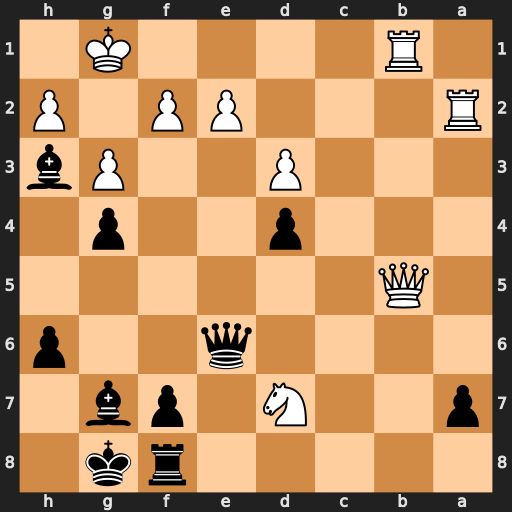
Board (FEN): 5rk1/p2N1pb1/4q2p/1Q6/3p2p1/3P2Pb/R3PP1P/1R4K1
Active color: b
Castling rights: -
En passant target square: -
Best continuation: Qxa2 Nxf8 Bxf8